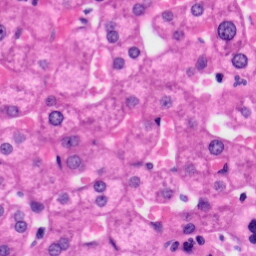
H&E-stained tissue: Liver